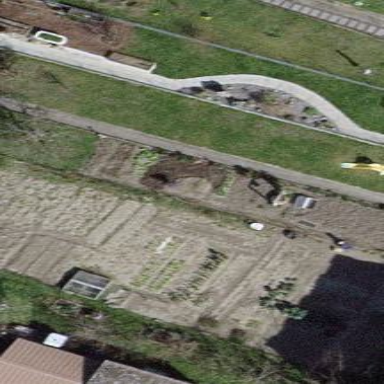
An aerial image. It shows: Vegetable garden in the leisure land.